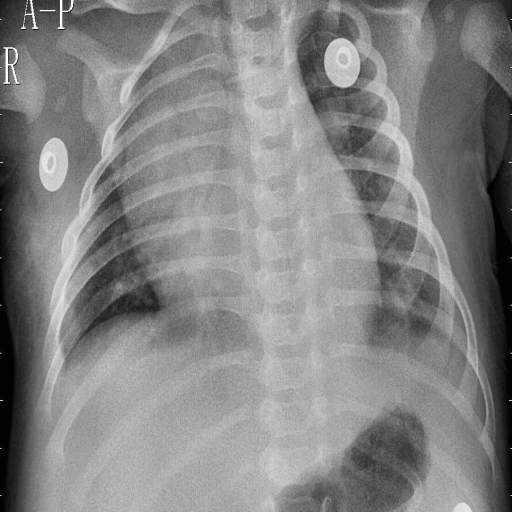
Finding: PNEUMONIA